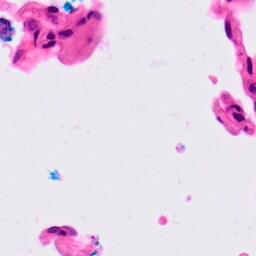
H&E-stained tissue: Lung